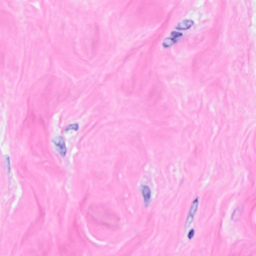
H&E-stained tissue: Breast